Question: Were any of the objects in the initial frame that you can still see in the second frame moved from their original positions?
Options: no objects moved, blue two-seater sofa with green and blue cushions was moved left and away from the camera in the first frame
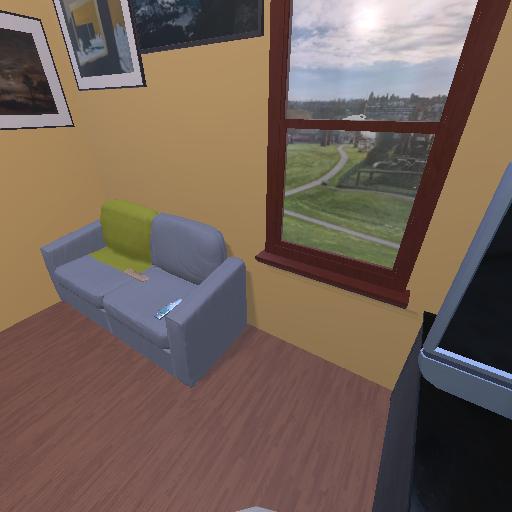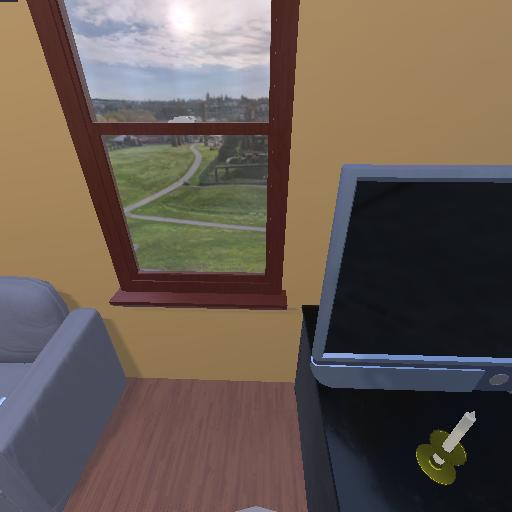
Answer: no objects moved